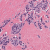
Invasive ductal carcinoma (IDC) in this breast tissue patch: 1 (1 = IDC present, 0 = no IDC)